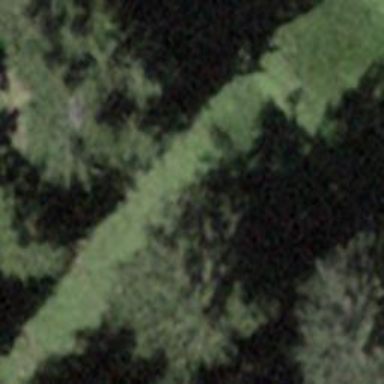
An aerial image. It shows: Path.